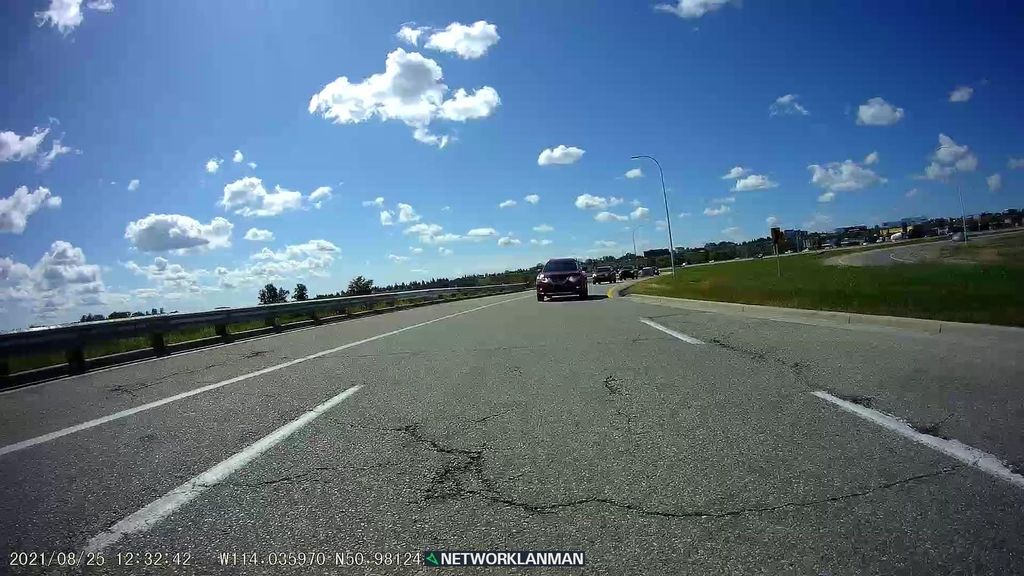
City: calgary